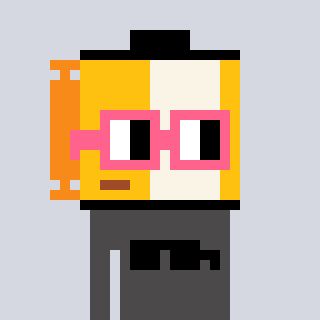
a pixel art character with square pink glasses, a film roll-shaped head and a grayscale-colored body on a cool background